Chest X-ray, PA view. Patient: 39 years old, sex M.
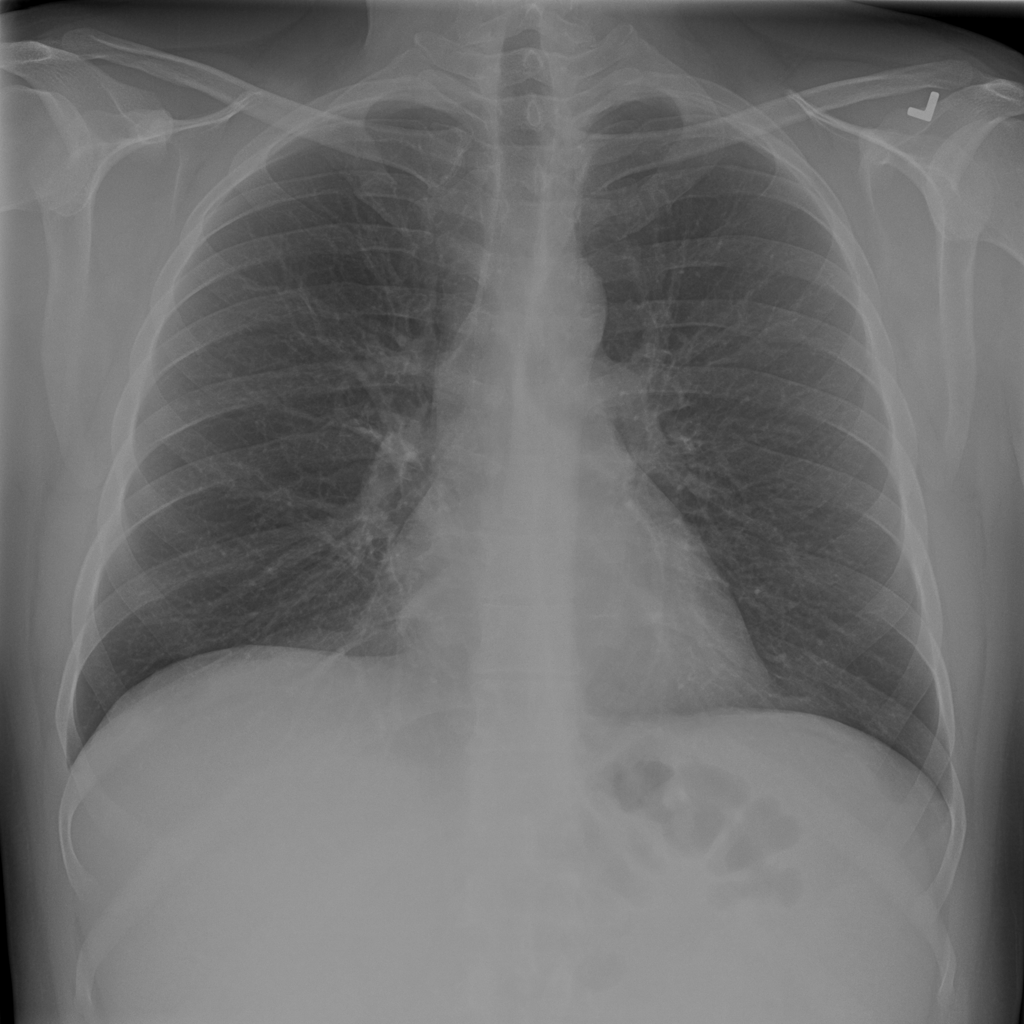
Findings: No Finding